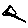
Label: triangle